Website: home-depot
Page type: orders-overview
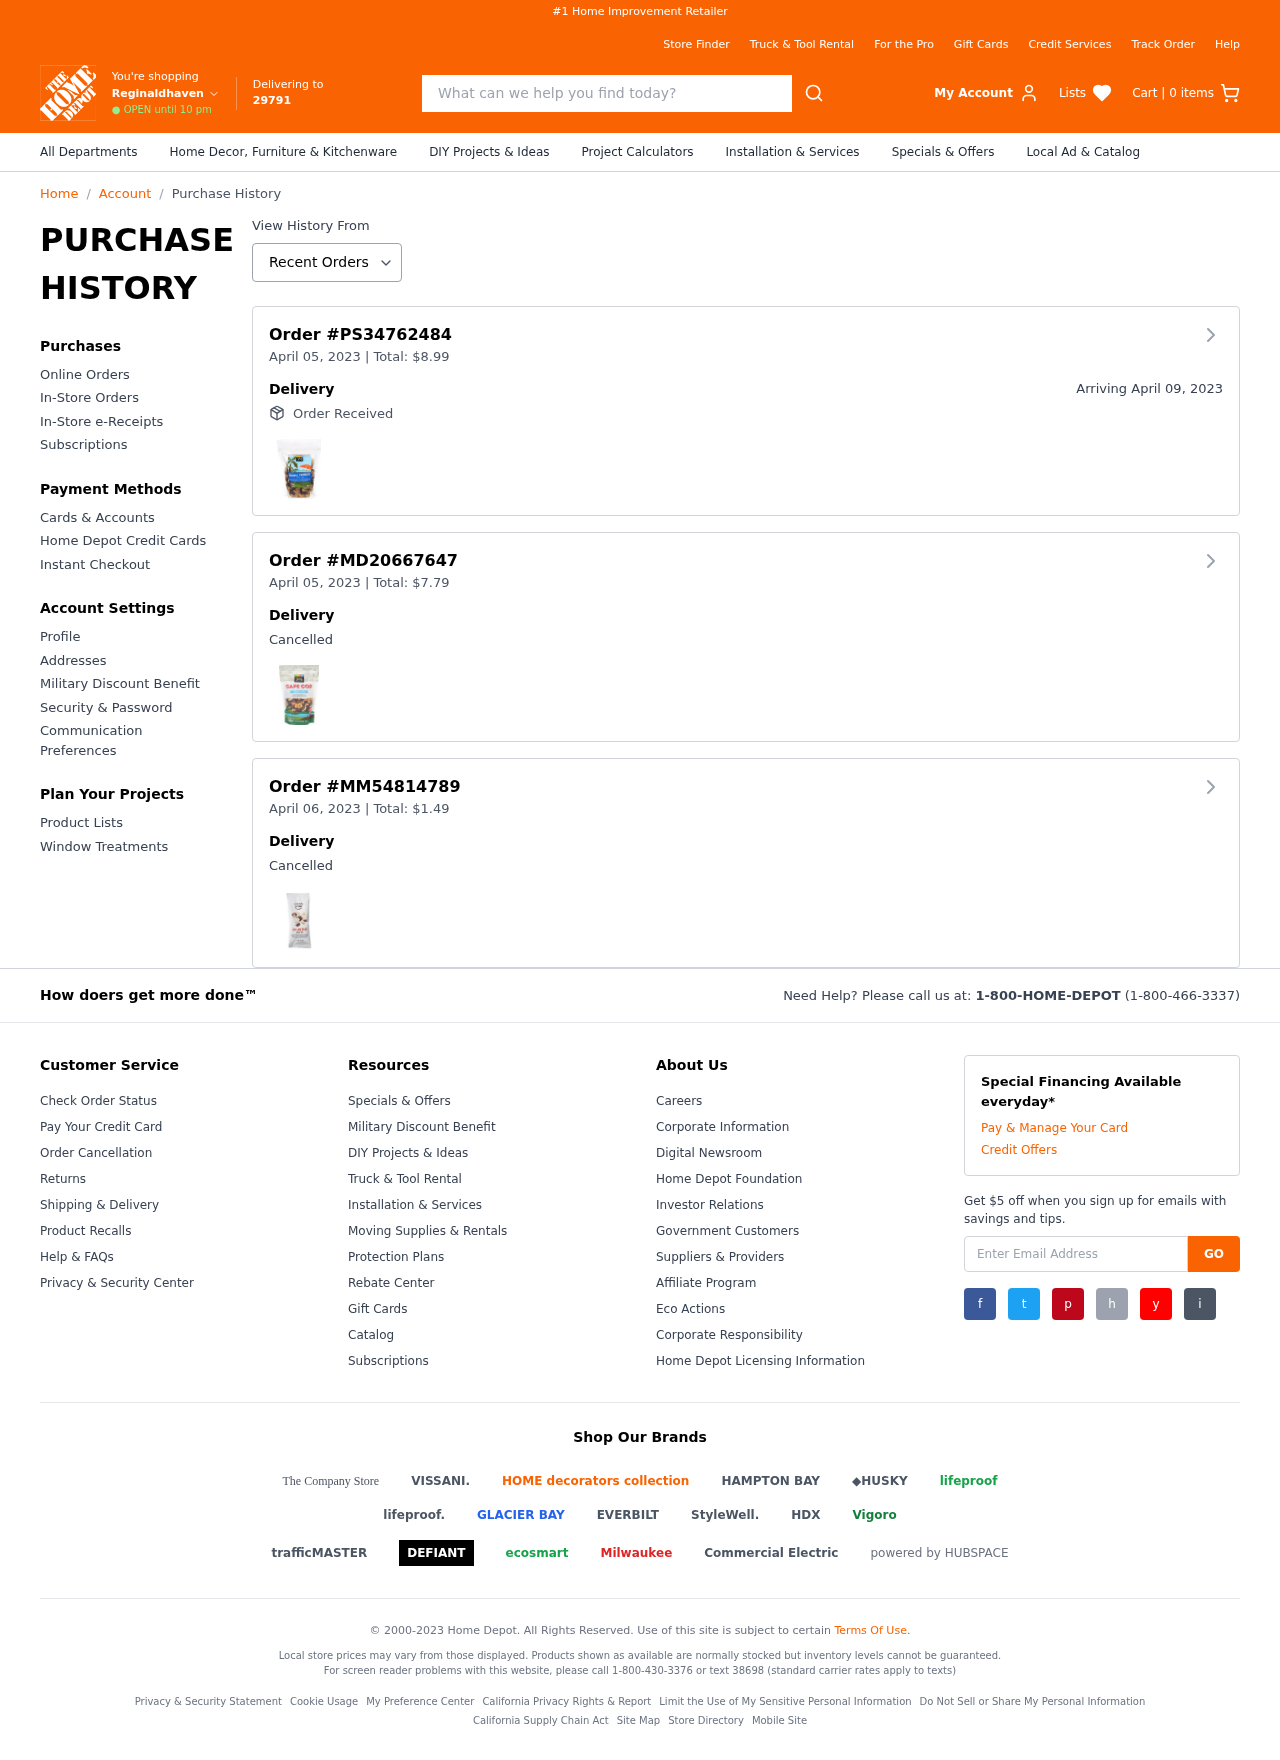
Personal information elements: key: PII_CITY
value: Reginaldhaven
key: PII_POSTCODE
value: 29791
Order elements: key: ORDER_NUM_ITEMS
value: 0
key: ORDER_ID
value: PS34762484
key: ORDER_DATE
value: April 05, 2023
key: ORDER1_TOTAL
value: $8.99
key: ORDER_DELIVERY_DATE
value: April 09, 2023
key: ORDER2_ID
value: MD20667647
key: ORDER2_DATE
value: April 05, 2023
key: ORDER2_TOTAL
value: $7.79
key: ORDER3_ID
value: MM54814789
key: ORDER3_DATE
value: April 06, 2023
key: ORDER3_TOTAL
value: $1.49
Search elements: key: HEADER_SEARCH
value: What can we help you find today?